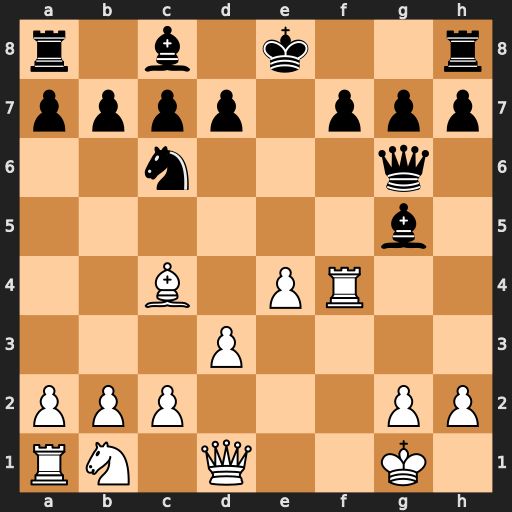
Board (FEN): r1b1k2r/pppp1ppp/2n3q1/6b1/2B1PR2/3P4/PPP3PP/RN1Q2K1
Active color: w
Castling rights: kq
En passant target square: -
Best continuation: Bxf7+ Kd8 Bxg6